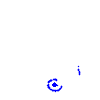
Particle: kaon